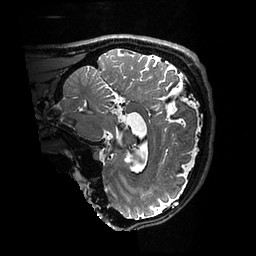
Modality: T2w
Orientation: sagittal
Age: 40
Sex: male
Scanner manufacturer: ge
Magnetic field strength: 3 T
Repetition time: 3.202 s
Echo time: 0.05862 s